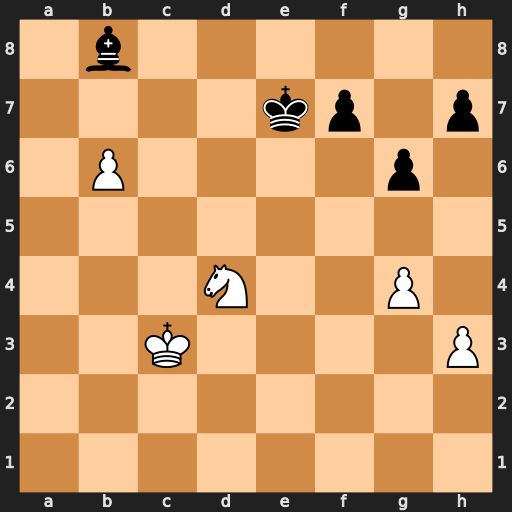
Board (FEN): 1b6/4kp1p/1P4p1/8/3N2P1/2K4P/8/8
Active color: w
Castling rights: -
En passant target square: -
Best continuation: Nc6+ Kd6 Nxb8